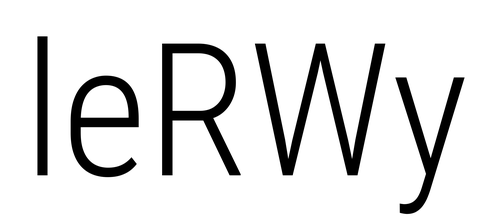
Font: Roboto_Condensed_Light